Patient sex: F
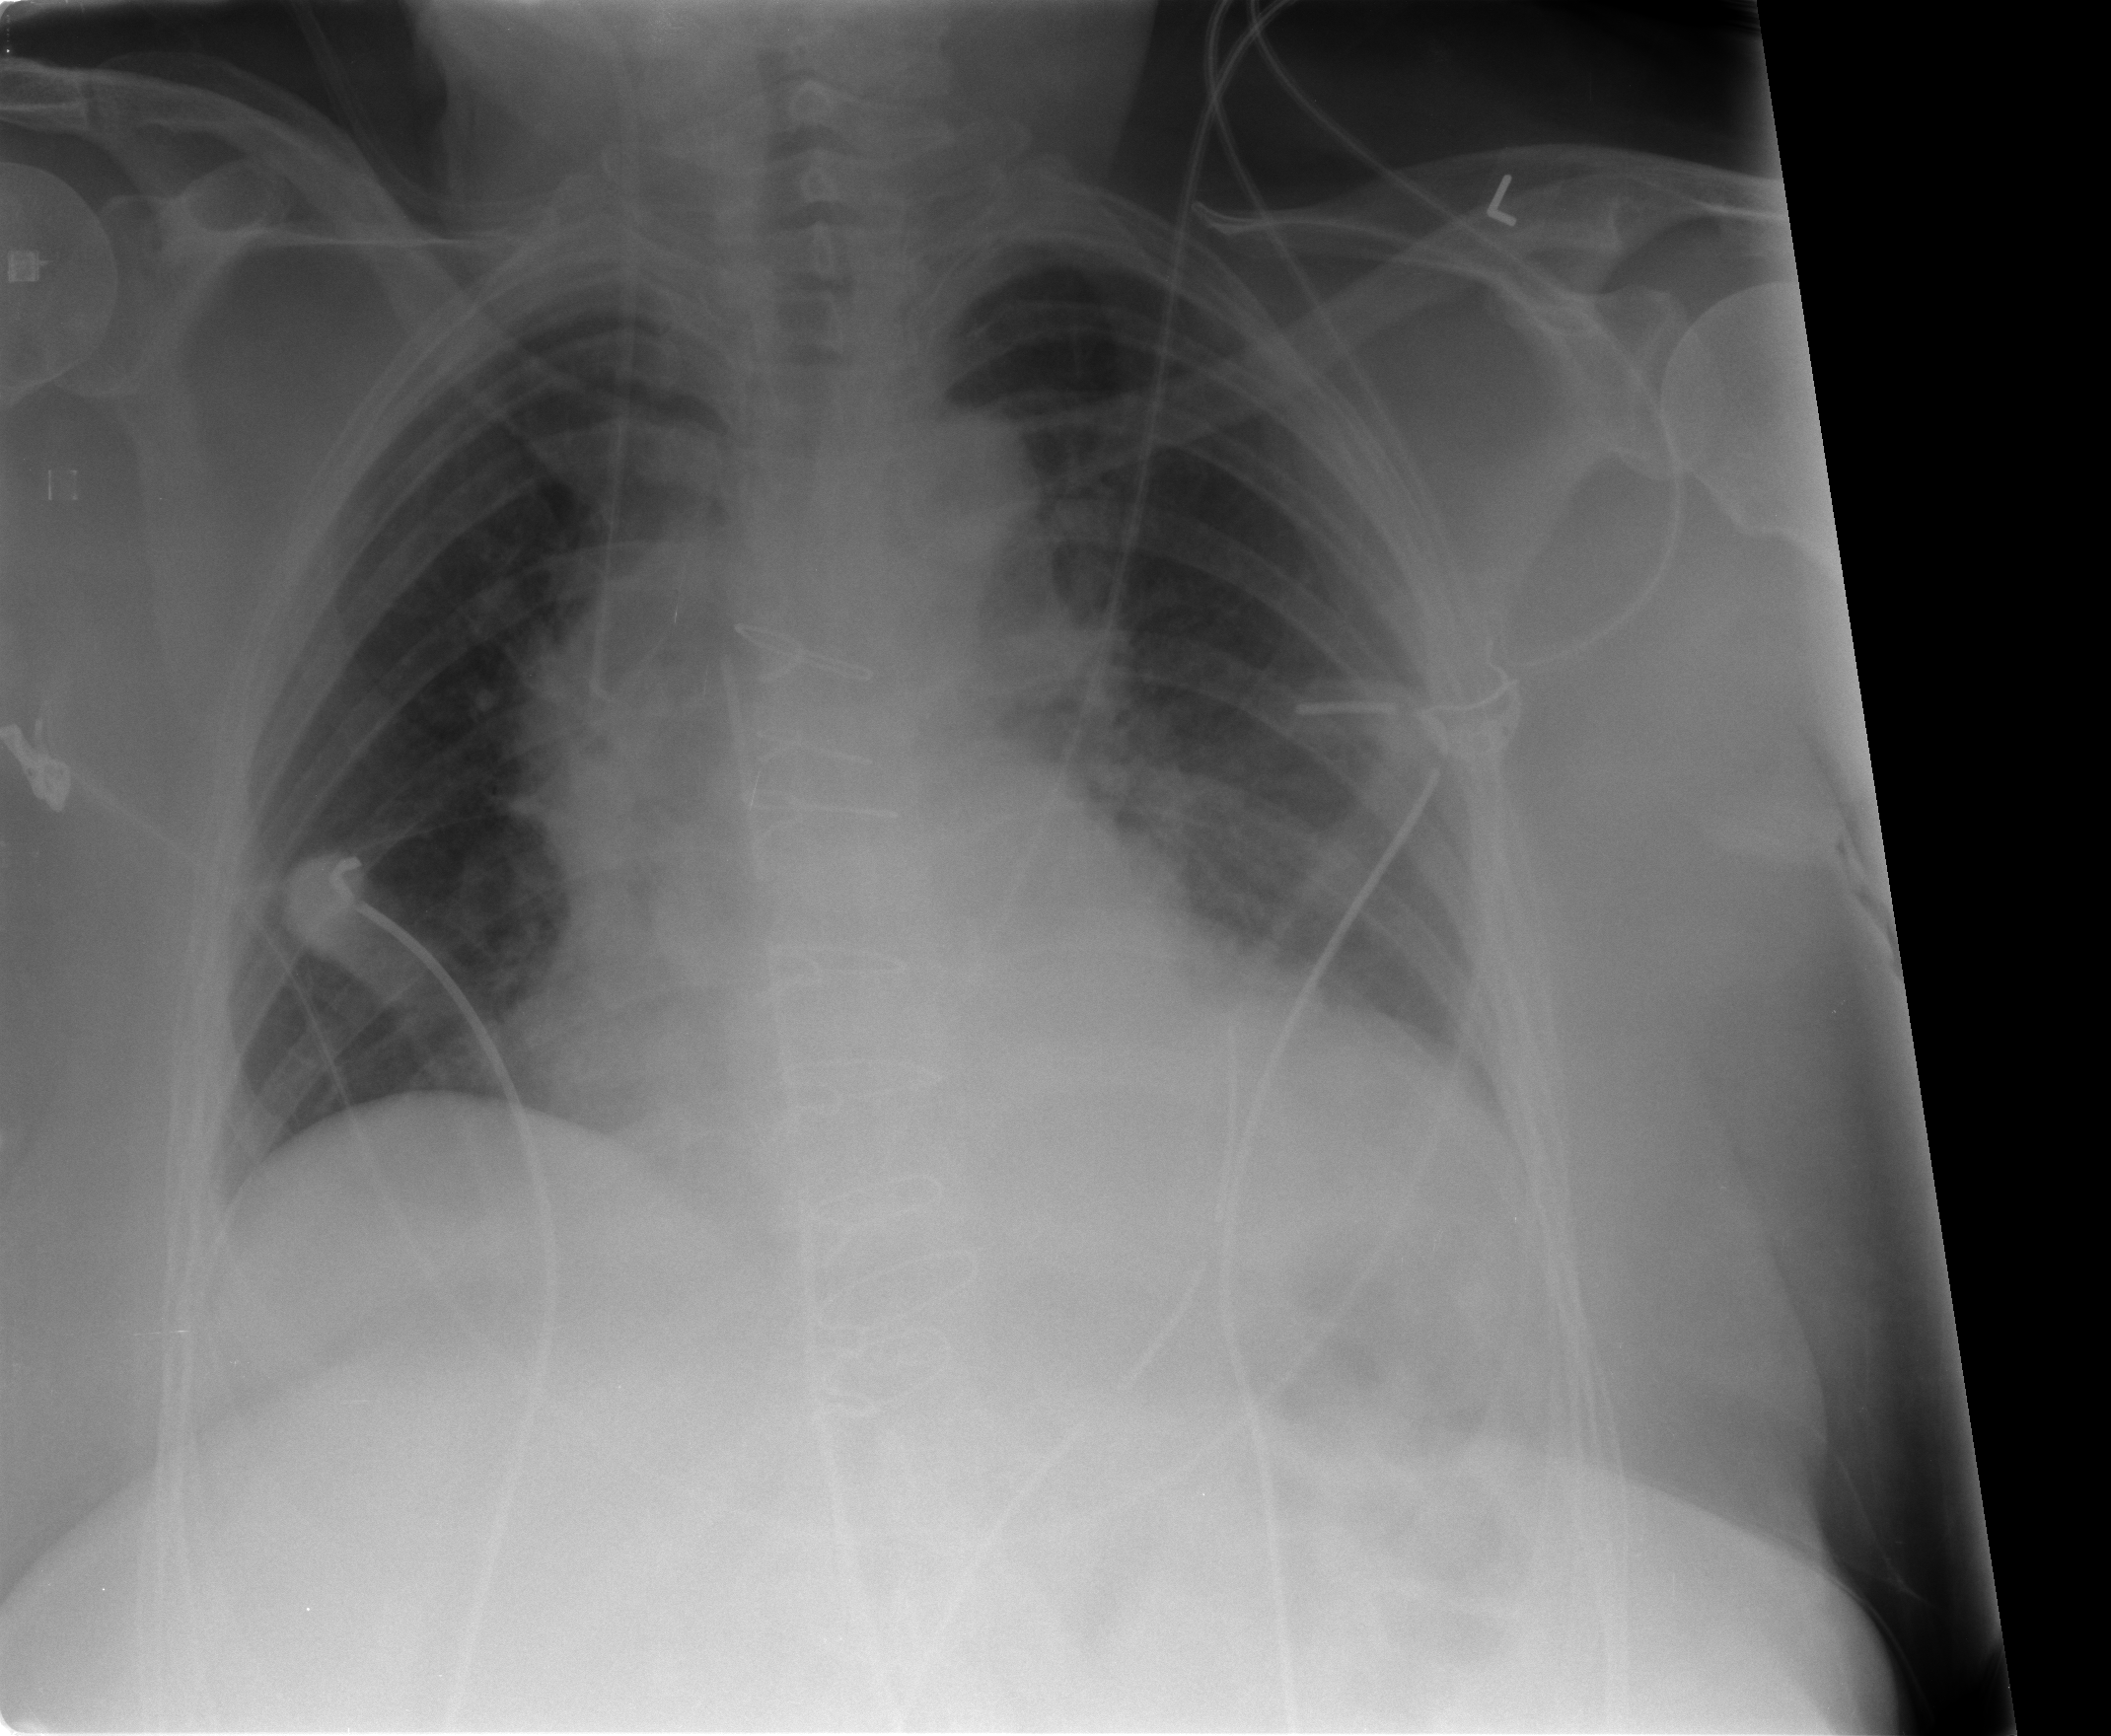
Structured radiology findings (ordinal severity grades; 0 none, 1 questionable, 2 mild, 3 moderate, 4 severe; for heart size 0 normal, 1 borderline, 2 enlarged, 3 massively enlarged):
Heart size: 2
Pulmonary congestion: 1
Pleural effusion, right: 0
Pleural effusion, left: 1
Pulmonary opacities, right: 0
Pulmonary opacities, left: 1
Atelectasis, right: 2
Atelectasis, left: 2